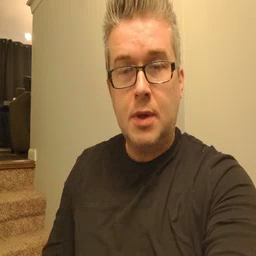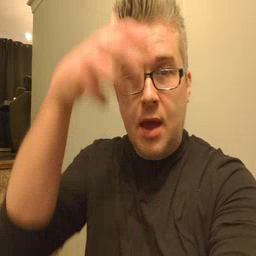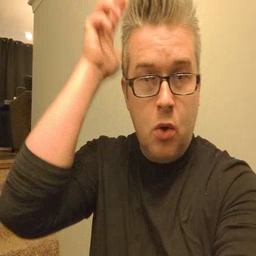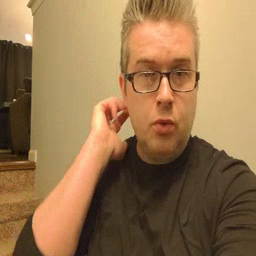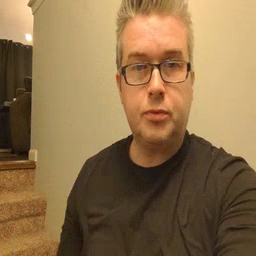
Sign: lion